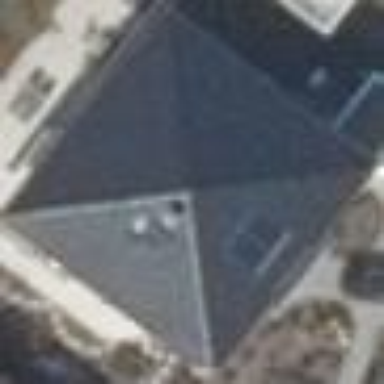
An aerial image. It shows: Detached building with pyramidal roof oriented along certain direction.